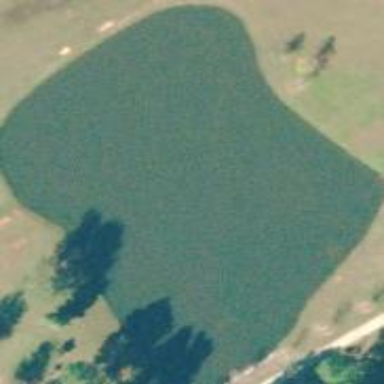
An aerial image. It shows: Serene pond surrounded by nature.